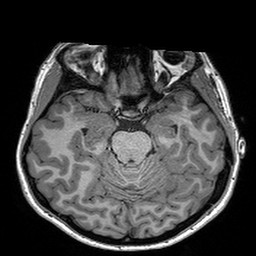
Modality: T1w
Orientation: coronal
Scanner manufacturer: siemens
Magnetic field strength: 3 T
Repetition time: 2.3 s